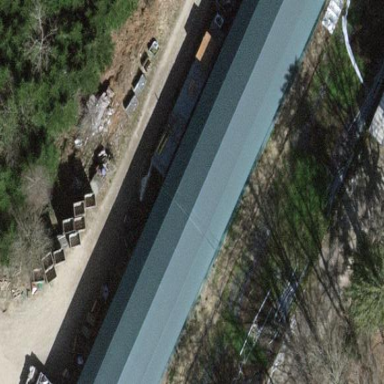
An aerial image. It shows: Greenhouse.